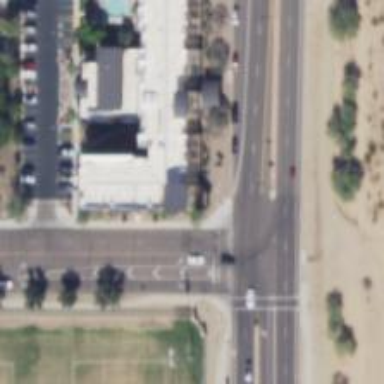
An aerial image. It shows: Solid stop line on the road marking.